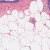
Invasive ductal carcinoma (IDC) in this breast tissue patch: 0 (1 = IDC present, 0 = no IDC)